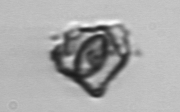
Label: Delphineis